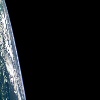
Label: space